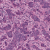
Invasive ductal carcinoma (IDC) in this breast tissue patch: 1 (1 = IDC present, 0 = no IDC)